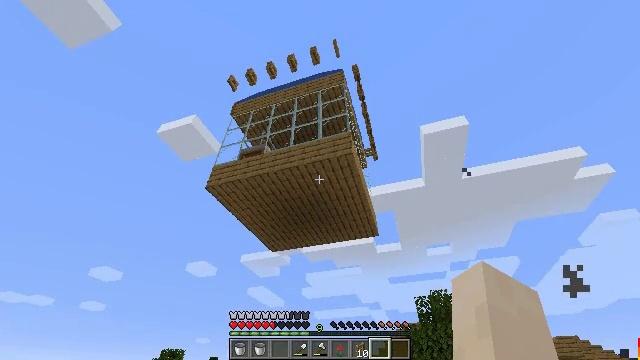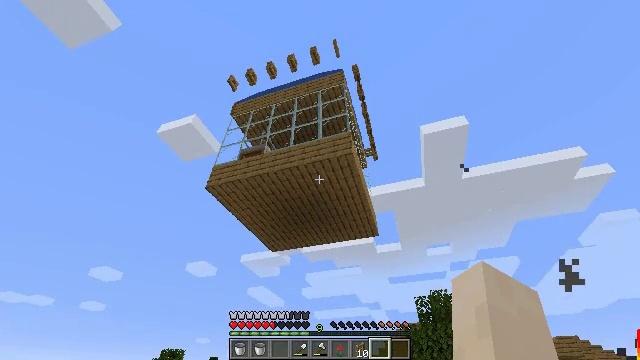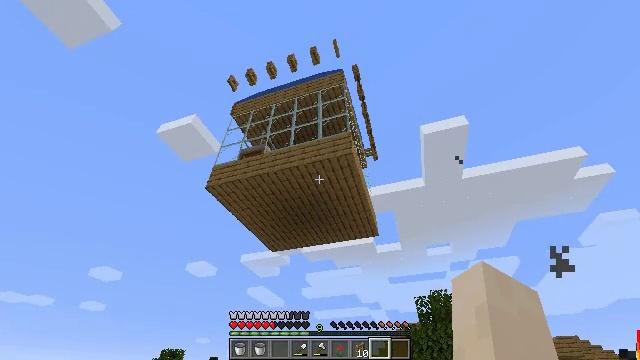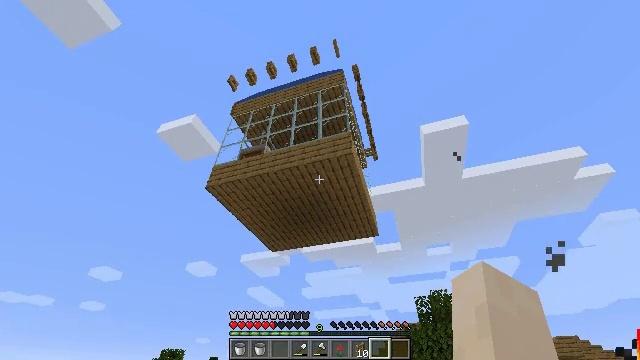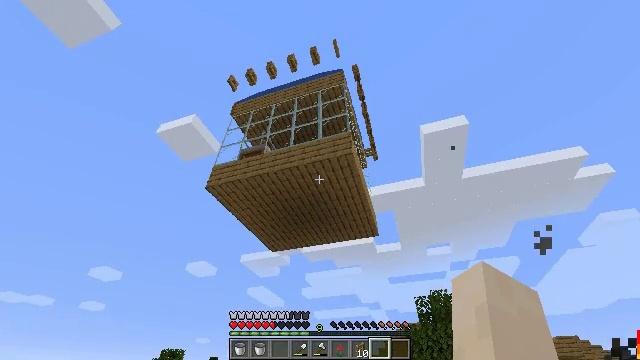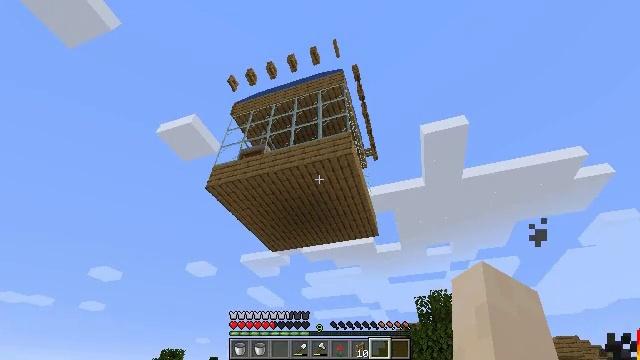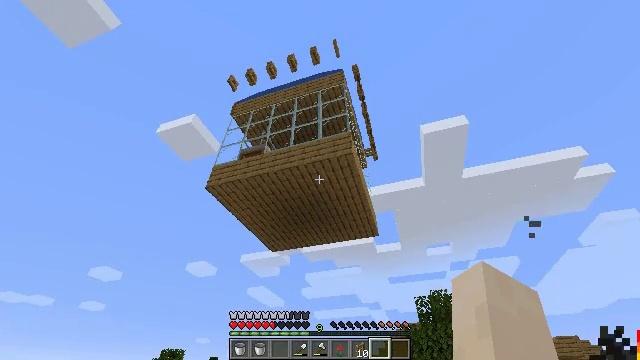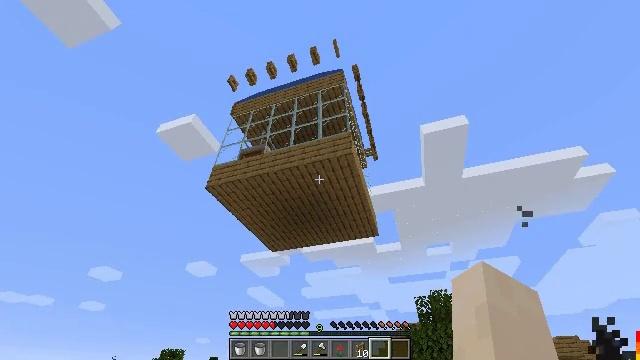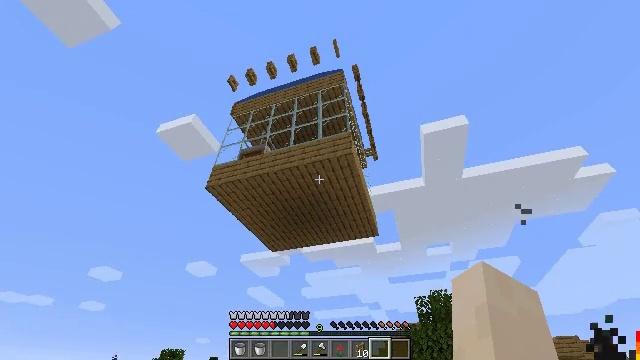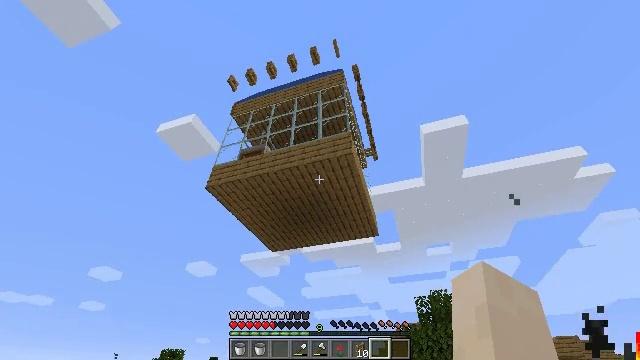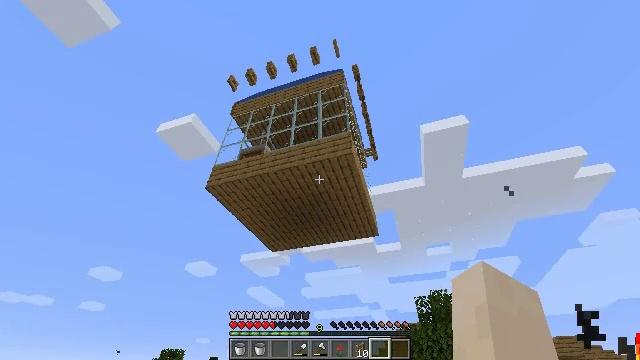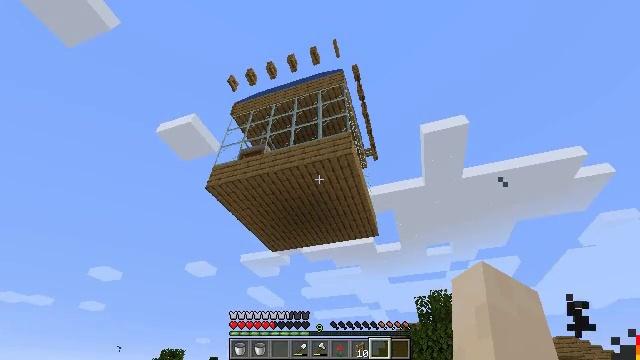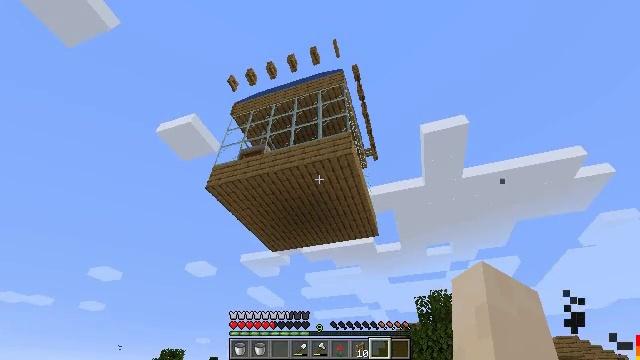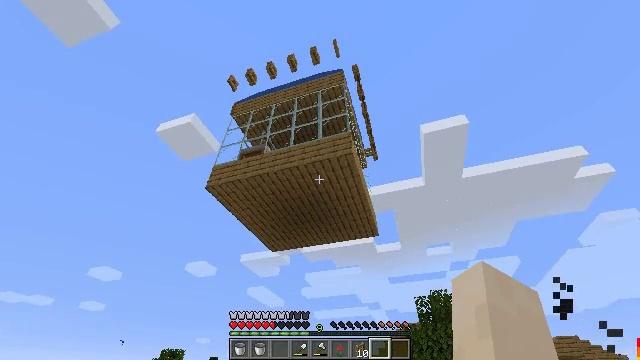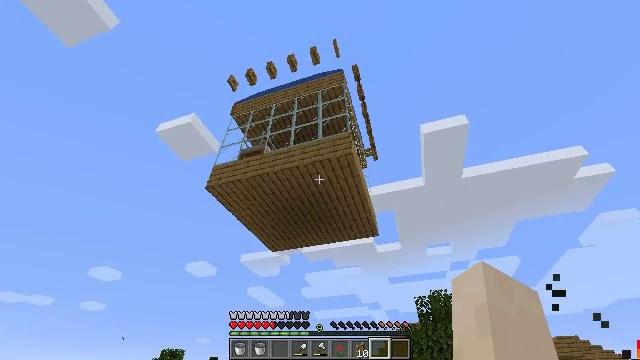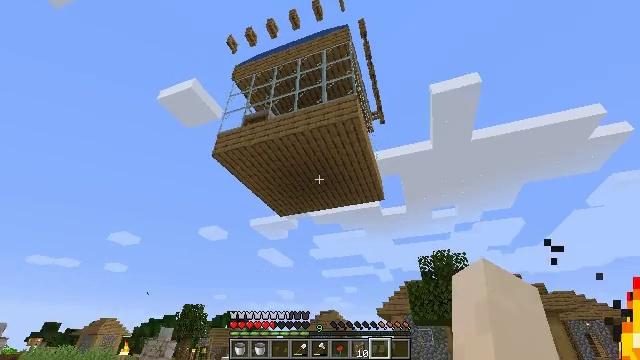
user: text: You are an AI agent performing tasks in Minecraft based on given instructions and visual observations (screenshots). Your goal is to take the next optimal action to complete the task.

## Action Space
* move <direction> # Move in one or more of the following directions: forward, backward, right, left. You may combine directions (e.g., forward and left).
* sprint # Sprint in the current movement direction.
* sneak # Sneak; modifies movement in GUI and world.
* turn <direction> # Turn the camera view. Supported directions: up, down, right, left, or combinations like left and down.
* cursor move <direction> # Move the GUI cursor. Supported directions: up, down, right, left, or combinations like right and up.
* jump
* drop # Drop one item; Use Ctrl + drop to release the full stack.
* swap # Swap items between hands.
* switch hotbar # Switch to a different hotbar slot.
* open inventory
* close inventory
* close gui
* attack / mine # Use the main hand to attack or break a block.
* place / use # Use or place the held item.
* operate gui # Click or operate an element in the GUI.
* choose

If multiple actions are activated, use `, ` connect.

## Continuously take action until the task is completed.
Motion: motion action
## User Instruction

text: Remove the dark oak sapling from the forest floor.
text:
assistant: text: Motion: no_op
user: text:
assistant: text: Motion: no_op
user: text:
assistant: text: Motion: no_op
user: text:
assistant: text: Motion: no_op
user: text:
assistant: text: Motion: no_op
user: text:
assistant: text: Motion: no_op
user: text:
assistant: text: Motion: no_op
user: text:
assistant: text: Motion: no_op
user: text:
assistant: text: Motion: no_op
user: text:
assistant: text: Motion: no_op
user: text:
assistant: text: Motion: no_op
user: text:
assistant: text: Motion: no_op
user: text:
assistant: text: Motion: no_op
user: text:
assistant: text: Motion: no_op
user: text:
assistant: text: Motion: turn left and down
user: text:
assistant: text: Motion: turn left and down
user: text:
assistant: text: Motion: turn left and down
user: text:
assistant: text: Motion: turn left and down
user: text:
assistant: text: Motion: turn left and down
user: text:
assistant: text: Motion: no_op
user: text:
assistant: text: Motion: no_op
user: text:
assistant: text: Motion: no_op
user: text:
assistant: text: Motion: no_op
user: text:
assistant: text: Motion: no_op
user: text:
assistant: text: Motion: no_op
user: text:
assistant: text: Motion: no_op
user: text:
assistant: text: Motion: no_op
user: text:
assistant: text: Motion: no_op
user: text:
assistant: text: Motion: no_op
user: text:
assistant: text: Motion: no_op